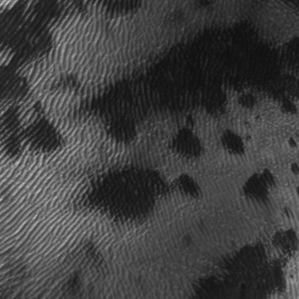
Label: frost